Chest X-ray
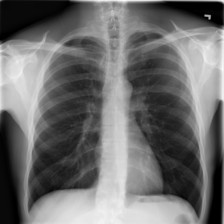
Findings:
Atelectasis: negative
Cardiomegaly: negative
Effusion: negative
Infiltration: negative
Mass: negative
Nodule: negative
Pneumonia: negative
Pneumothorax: negative
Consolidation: negative
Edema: negative
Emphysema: negative
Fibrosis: negative
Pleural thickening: negative
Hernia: negative